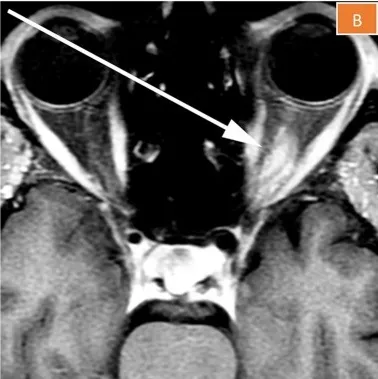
5 months. After treatment completion. The tumor is less enhancing than pre-treatment, its size is stable to slightly decreased, and "tram-tracking" is more apparent.
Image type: radiology (mri)